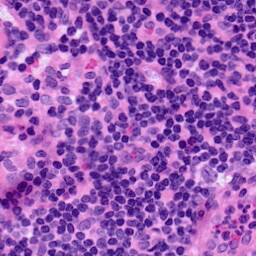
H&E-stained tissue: LymphNode